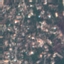
Land use / land cover class: Residential